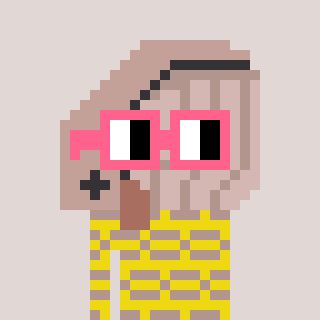
a pixel art character with square pink glasses, a whale-shaped head and a yellow-colored body on a warm background